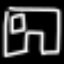
Label: pants